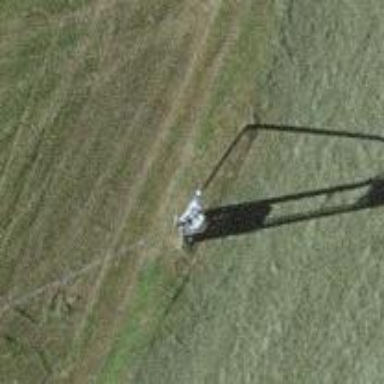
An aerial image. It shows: Power pole.